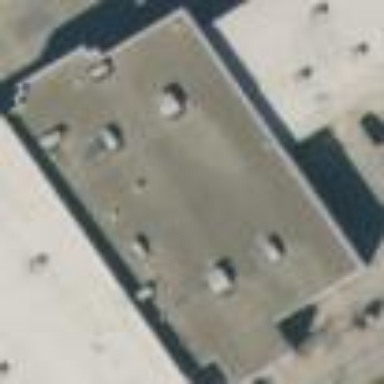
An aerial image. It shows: Building.